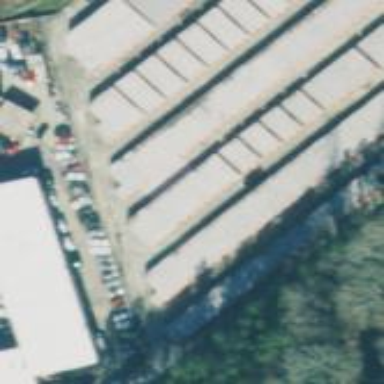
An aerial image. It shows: Warehouse building.